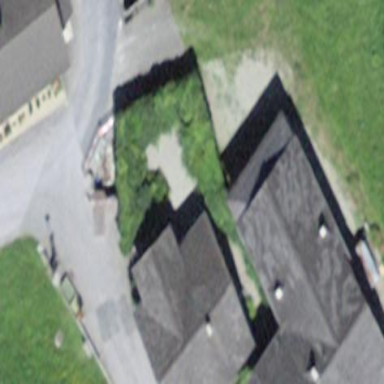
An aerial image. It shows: Detached building.